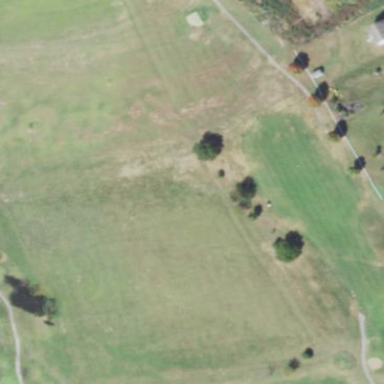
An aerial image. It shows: Grassy area designated for driving range golf.